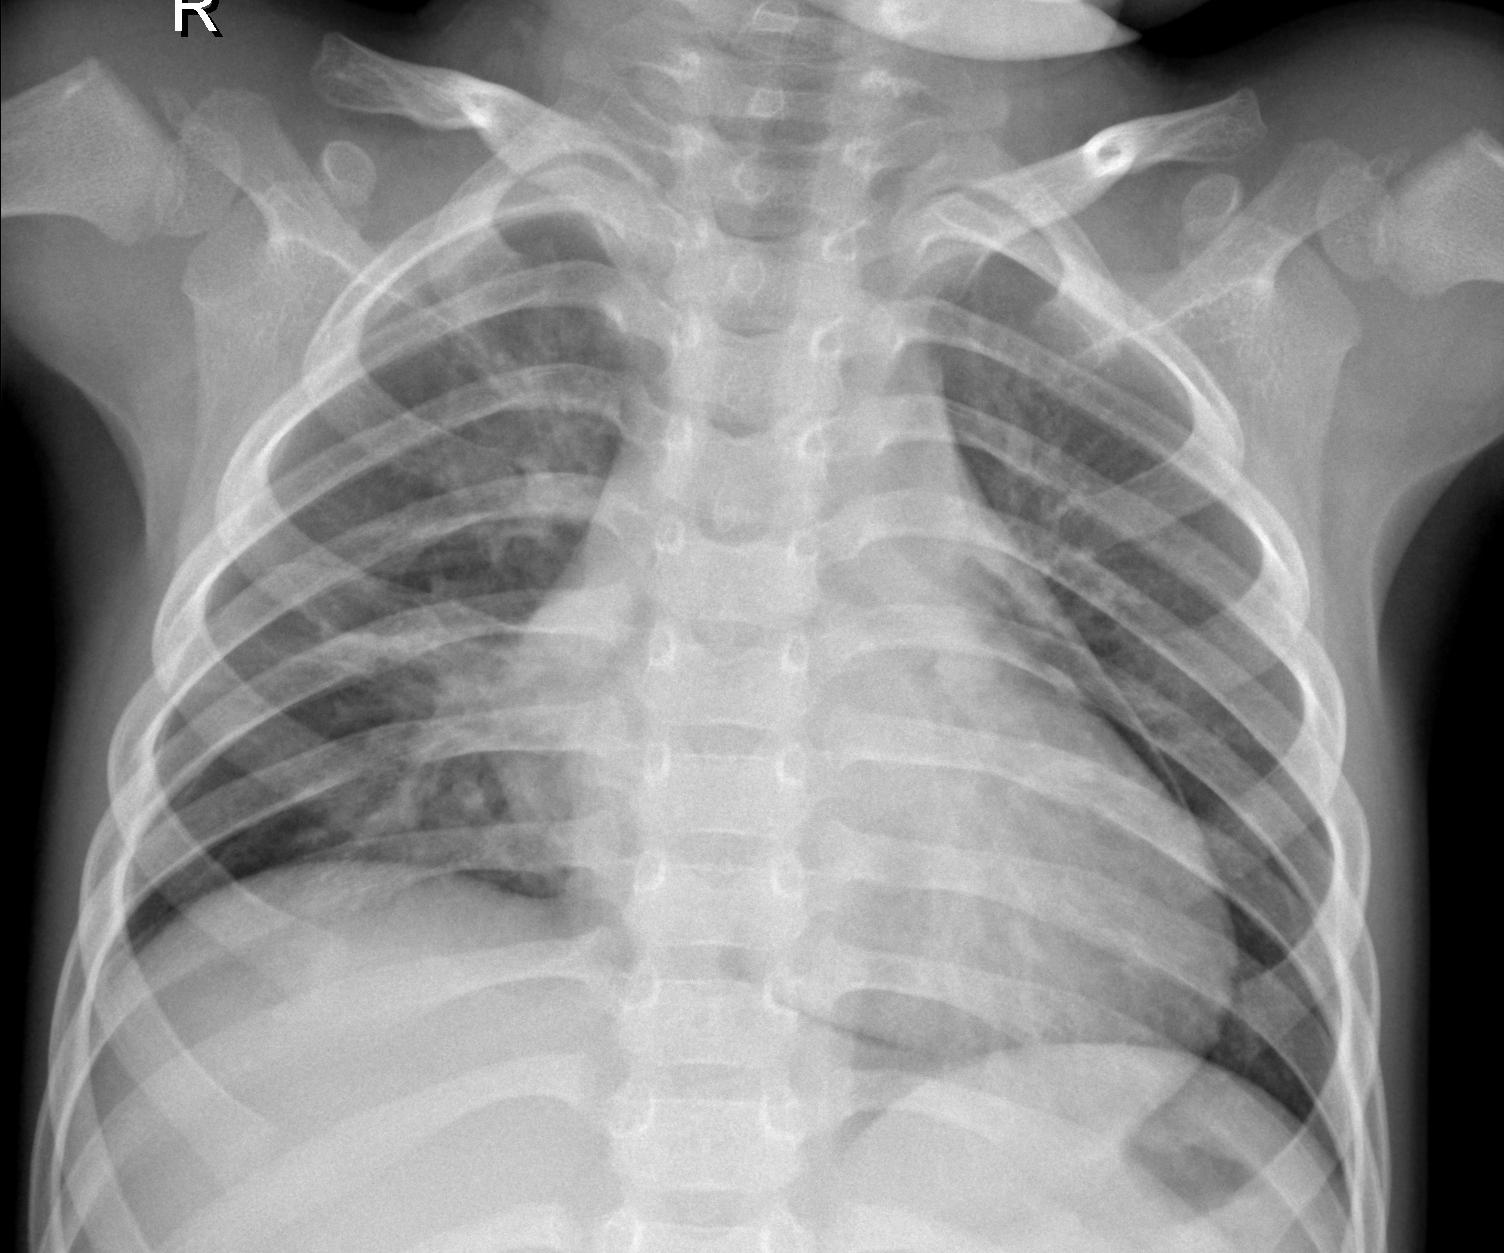
Diagnosis: PNEUMONIA